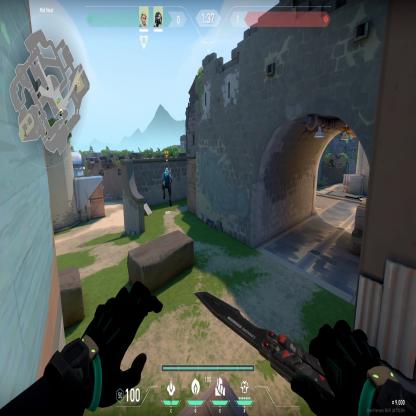
Label: teammate